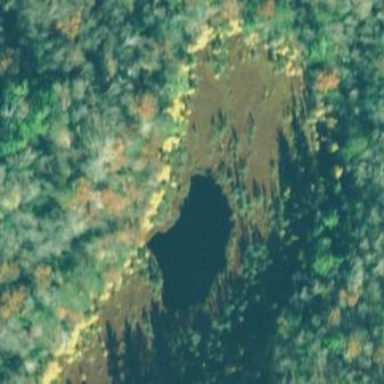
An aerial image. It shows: Pond surrounded by natural water.